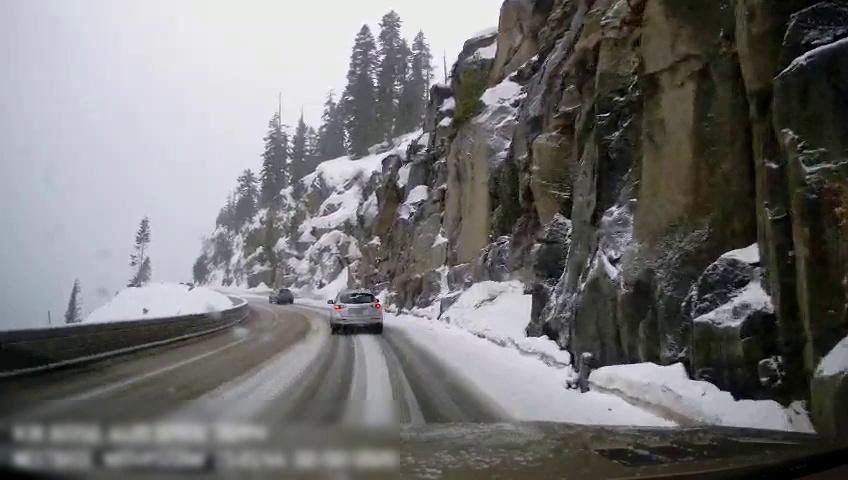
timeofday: Day
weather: Snowy
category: Drivable Space
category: Vehicles | SUV
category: Vehicles | Car